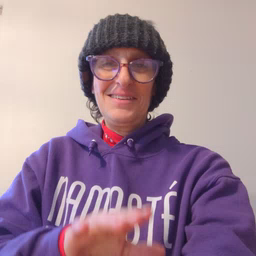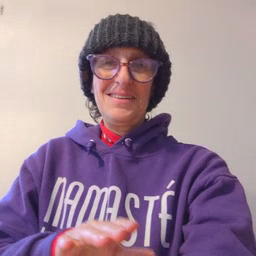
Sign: noisy